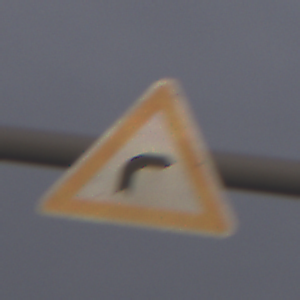
Verkehrszeichen: KurveRechts
Umgebung: Outdoor, Urban
Tageszeit: Midday
Wetter: Overcast
Licht: Natural
Jahreszeit: NotSpecified
Kontrast: LowContrast